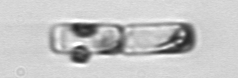
Label: Guinardia_delicatula